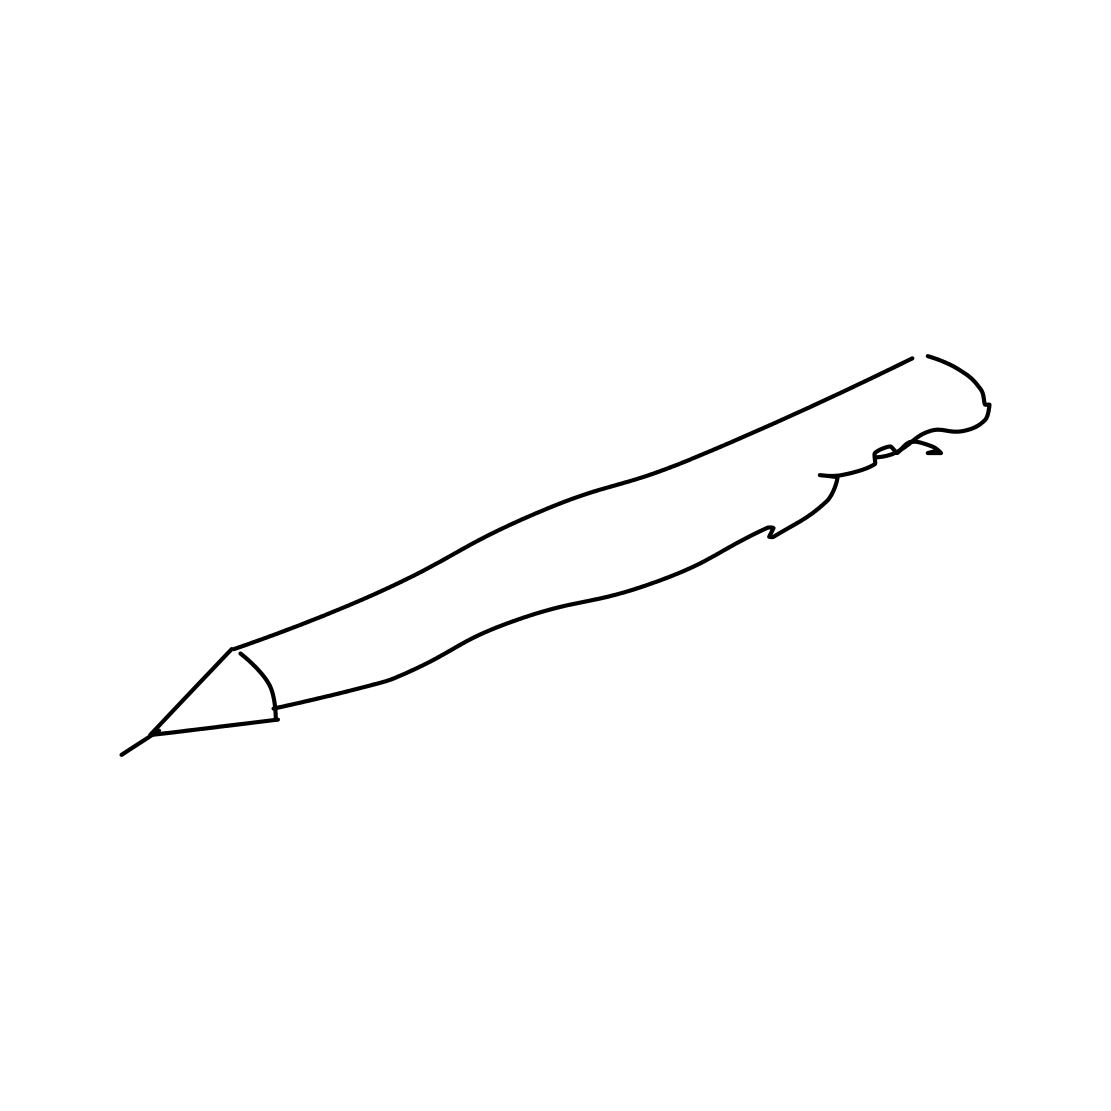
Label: pen